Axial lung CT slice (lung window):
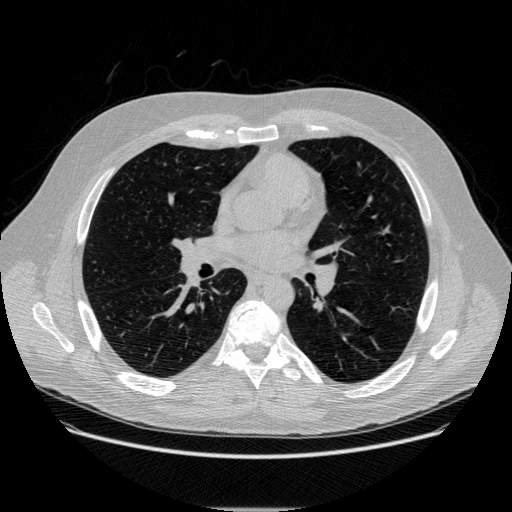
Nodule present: no